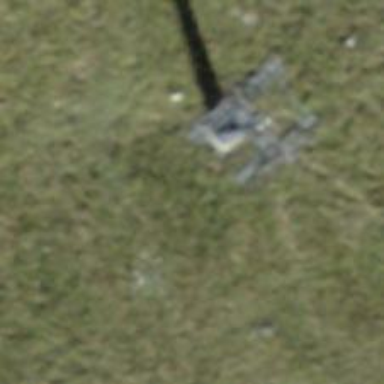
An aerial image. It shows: Pylon used for aerialway.